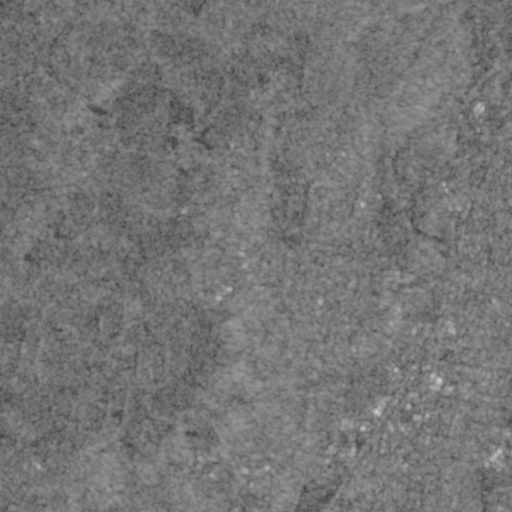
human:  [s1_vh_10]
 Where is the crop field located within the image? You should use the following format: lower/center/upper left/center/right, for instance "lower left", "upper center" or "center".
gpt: The crop field is located in the upper left of the image.
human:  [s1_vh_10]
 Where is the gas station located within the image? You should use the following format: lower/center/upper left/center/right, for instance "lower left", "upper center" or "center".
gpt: The gas station is located in the lower right of the image.
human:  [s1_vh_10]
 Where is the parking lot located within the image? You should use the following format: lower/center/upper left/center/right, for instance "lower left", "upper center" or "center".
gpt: The parking lot is located in the lower right of the image.
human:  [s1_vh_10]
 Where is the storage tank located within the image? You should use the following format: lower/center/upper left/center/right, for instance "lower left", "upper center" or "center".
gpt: The storage tank is located in the center right of the image.
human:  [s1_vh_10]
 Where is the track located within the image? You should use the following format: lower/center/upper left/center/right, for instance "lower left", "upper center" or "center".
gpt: The track is located in the lower right of the image.
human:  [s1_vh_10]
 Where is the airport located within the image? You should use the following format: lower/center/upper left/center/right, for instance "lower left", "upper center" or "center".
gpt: There is no airport in the image.

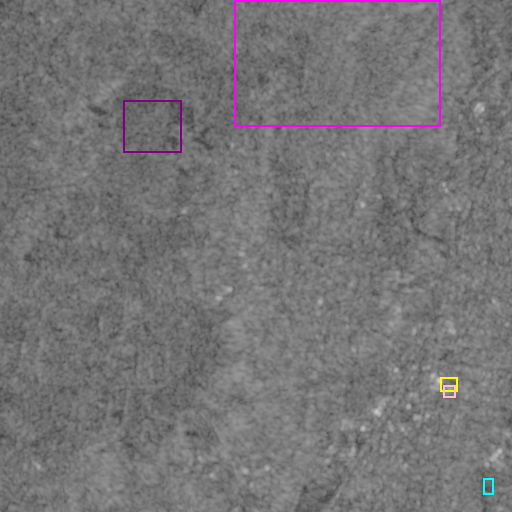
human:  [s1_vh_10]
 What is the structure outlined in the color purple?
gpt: The structure outlined in purple is a crop field.
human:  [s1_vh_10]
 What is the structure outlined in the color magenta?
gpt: The structure outlined in magenta is a park.
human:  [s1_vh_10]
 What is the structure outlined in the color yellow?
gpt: The structure outlined in yellow is a parking lot.
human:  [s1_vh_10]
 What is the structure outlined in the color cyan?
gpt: The structure outlined in cyan is a track.
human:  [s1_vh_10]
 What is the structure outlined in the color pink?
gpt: The structure outlined in pink is a building.
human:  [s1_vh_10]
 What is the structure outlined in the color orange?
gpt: There is no orange outline.